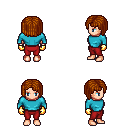
a pixel art fantasy rpg character, female body template, human, light skin, teal long-sleeve shirt, red pants, brunette pageboy hairstyle, gold gloves, four views (front, back, left, right), 2x2 character sprite sheet, small pixel art, hard edges, no anti-aliasing